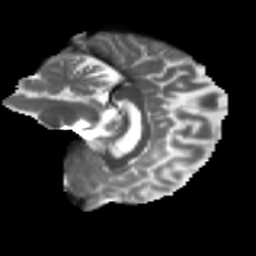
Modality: T2w
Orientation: sagittal
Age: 56
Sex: female
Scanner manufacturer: ge
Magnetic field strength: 3 T
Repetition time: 7.8 s
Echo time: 0.0606 s